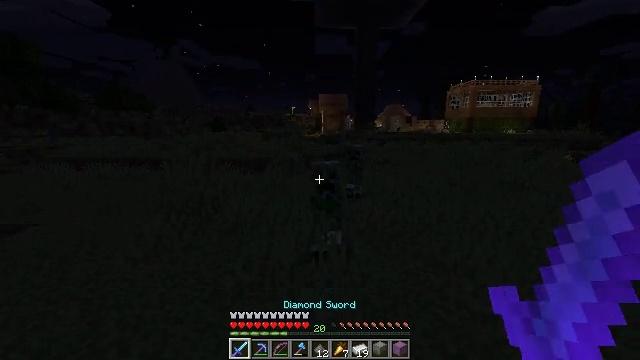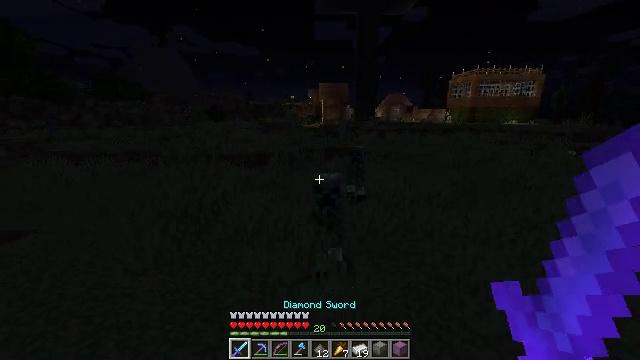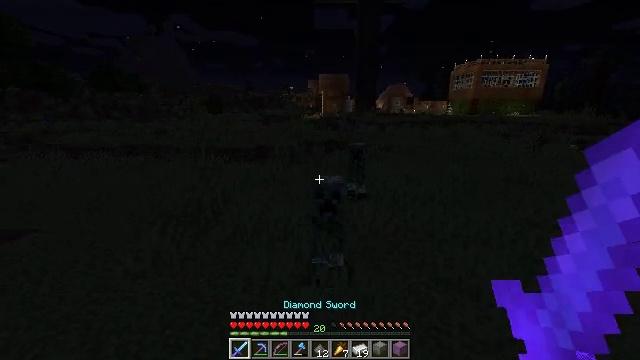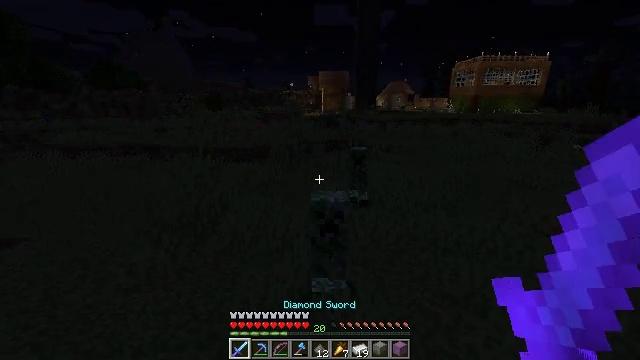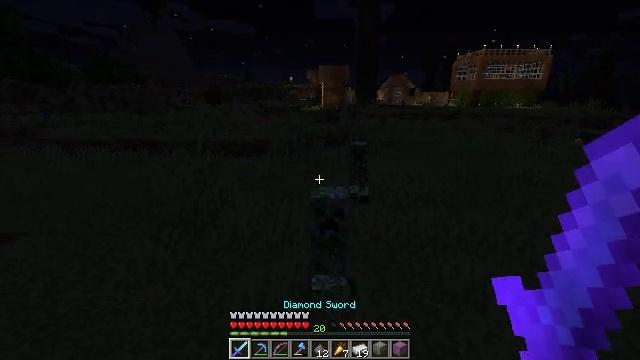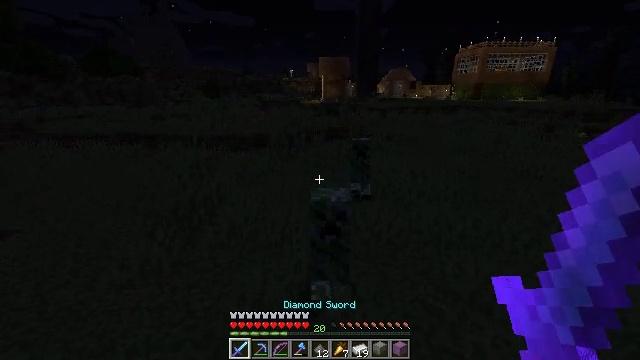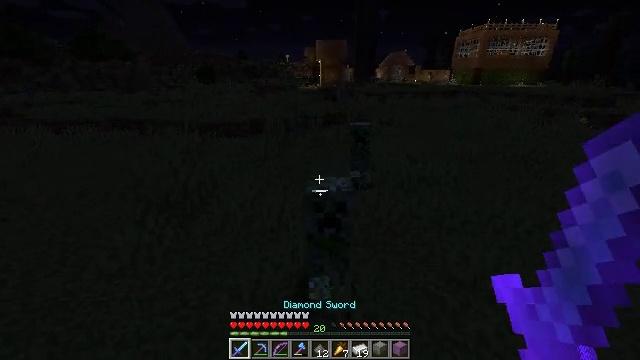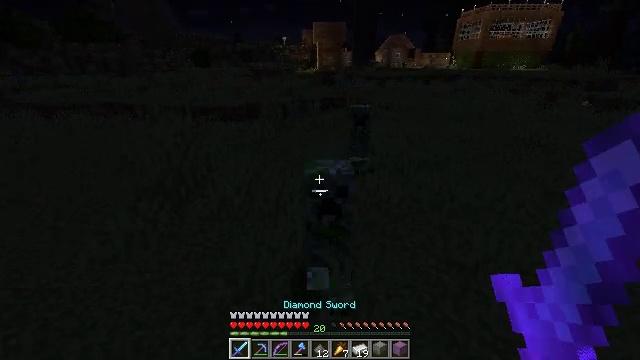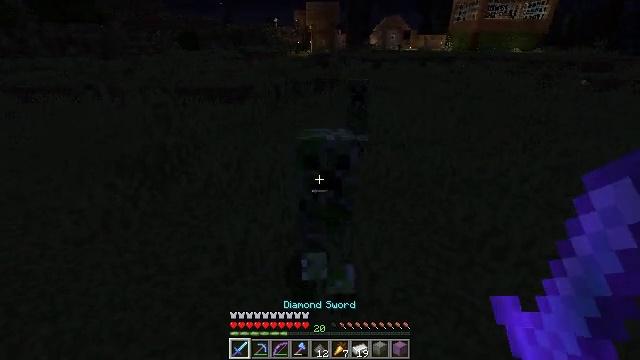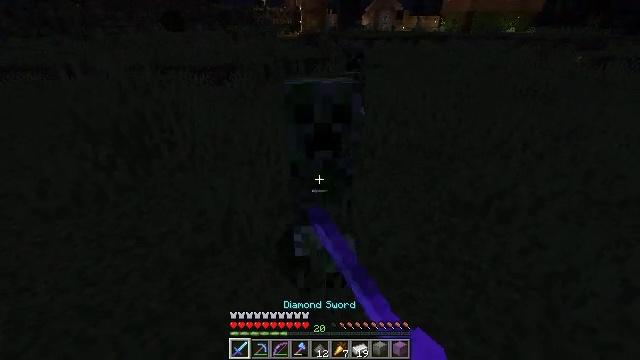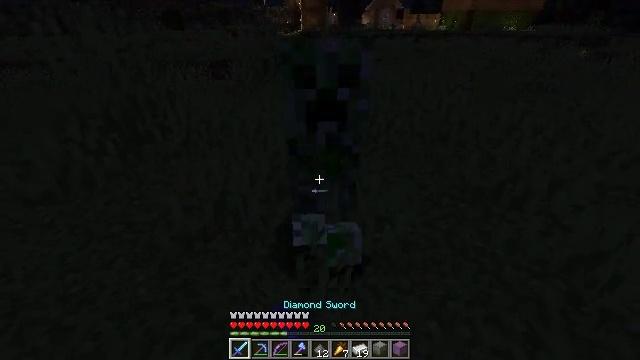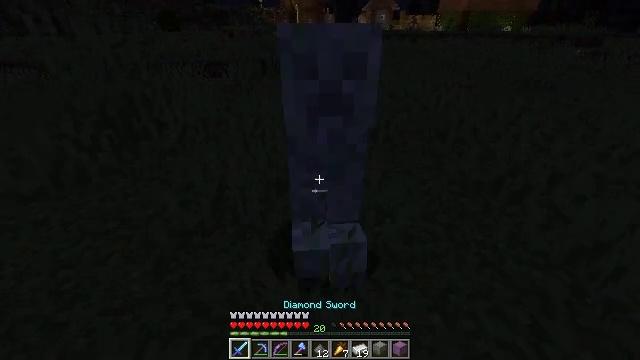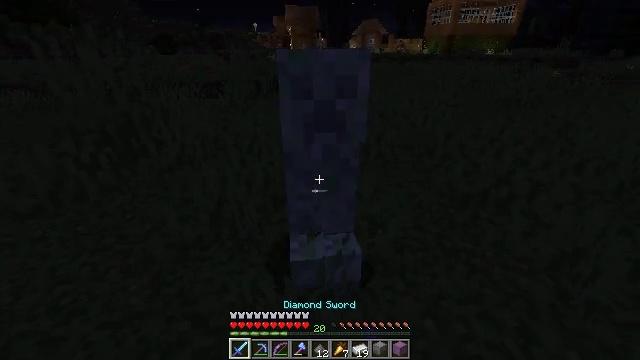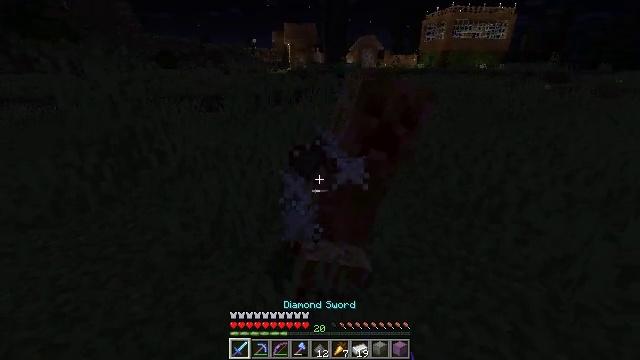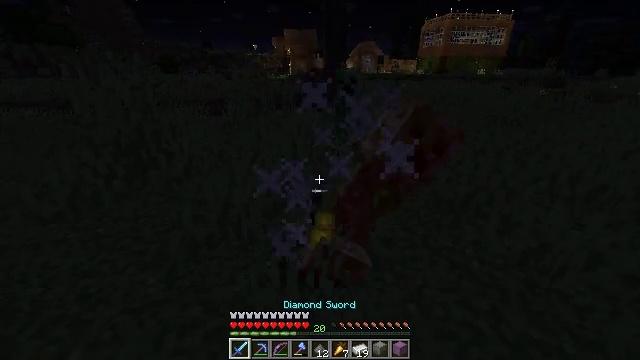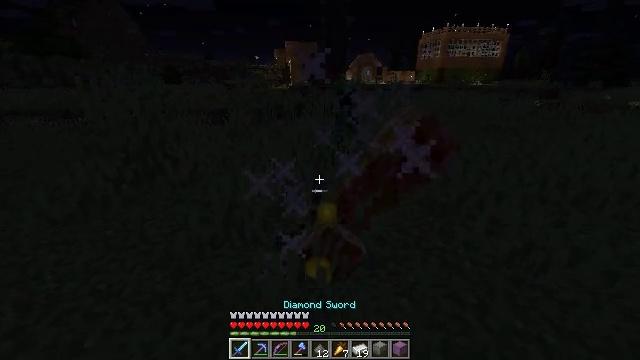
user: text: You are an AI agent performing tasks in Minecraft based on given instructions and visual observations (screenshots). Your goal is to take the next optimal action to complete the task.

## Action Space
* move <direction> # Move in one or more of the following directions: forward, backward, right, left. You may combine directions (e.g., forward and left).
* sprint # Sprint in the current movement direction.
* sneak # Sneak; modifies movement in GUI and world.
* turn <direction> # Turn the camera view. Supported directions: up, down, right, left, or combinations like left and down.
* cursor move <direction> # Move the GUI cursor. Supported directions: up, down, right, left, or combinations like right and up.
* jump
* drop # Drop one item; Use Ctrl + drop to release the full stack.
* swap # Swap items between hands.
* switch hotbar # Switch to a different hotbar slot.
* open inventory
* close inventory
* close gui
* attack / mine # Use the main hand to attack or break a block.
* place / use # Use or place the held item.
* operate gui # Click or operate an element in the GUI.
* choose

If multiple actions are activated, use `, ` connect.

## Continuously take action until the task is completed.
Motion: motion action
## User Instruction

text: Defeat the creeper.
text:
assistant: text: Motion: move forward, turn down, jump
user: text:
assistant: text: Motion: move forward, turn down, jump
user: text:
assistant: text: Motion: move forward
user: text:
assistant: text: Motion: move forward, turn down
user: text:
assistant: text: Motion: move forward, turn down
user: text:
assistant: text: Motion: turn down
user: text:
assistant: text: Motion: turn down
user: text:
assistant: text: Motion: move back, turn right and down, attack / mine
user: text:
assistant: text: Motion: move back, turn right and down, attack / mine
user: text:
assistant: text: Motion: move back, attack / mine
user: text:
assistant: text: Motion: move back, attack / mine
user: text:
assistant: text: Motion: move back, turn right and up
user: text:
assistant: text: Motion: move back, turn up
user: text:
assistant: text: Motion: move back, turn up
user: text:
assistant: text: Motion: move back, turn up
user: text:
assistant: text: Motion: move back
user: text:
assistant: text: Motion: move back
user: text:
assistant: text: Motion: move back
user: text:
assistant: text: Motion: no_op
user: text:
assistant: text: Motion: no_op
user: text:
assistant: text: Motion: move forward
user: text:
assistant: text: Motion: move forward, sprint
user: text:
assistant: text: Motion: move forward, sprint
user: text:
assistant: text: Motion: move forward, sprint, jump
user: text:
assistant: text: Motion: move forward, sprint, jump
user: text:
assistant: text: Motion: move forward, sprint, turn right and down, jump
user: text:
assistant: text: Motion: move forward, sprint, turn right and down, jump
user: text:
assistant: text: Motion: move forward, sprint, turn right and down
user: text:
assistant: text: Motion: no_op
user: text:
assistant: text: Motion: no_op